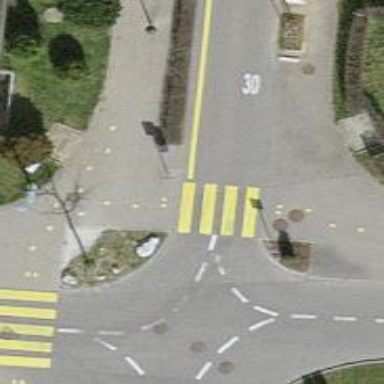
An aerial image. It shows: Zebra crossing on the road.